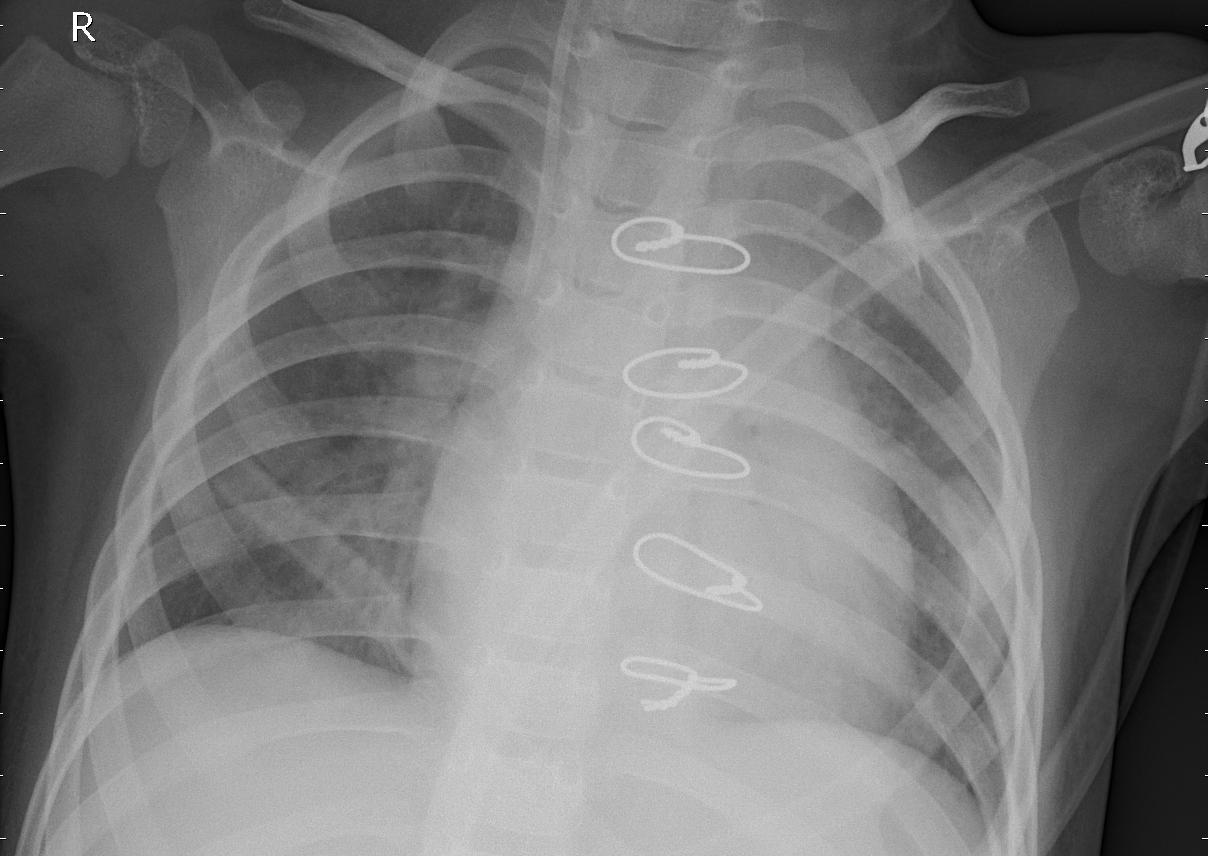
Diagnosis: PNEUMONIA